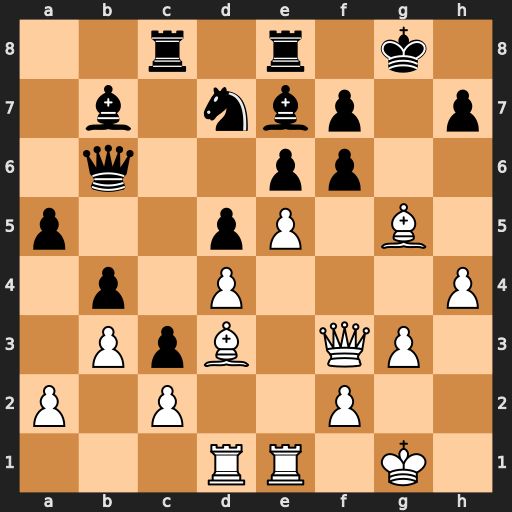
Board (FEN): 2r1r1k1/1b1nbp1p/1q2pp2/p2pP1B1/1p1P3P/1PpB1QP1/P1P2P2/3RR1K1
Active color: w
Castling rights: -
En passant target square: -
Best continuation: exf6 Bxf6 Bxf6 Nxf6 Qxf6